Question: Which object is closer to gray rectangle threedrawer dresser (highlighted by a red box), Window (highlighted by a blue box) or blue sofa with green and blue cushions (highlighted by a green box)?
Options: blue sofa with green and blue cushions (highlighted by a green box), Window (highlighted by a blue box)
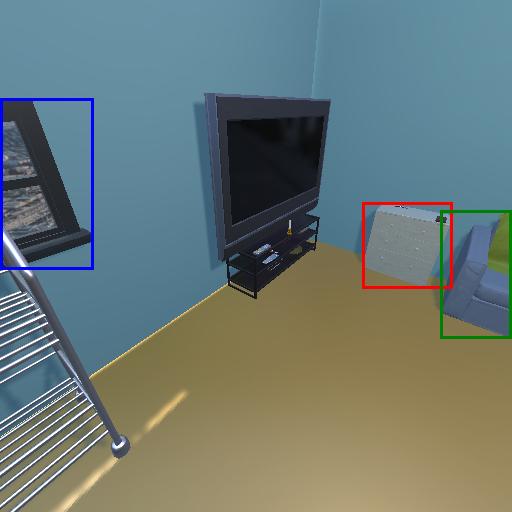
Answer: blue sofa with green and blue cushions (highlighted by a green box)